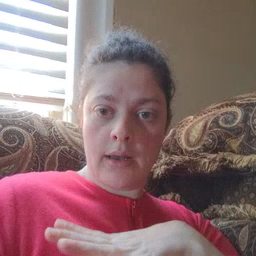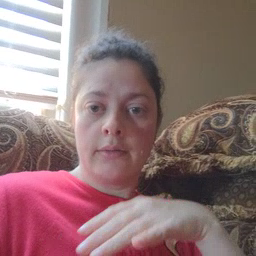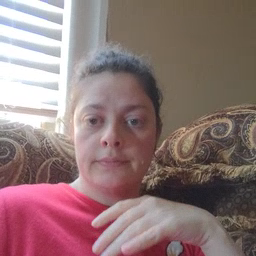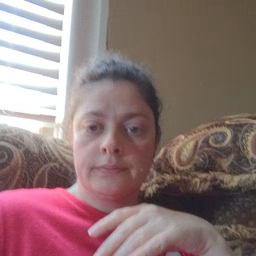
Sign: man